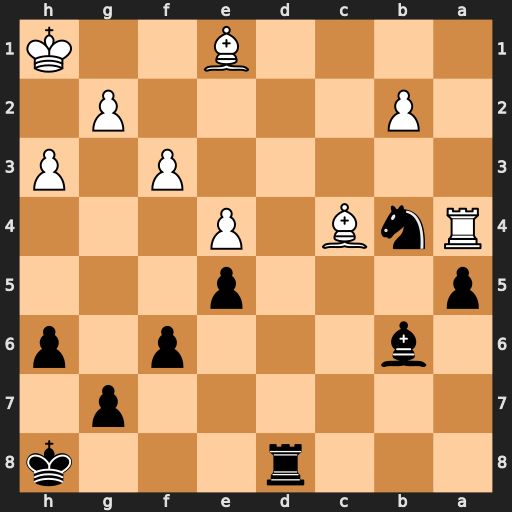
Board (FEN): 3r3k/6p1/1b3p1p/p3p3/RnB1P3/5P1P/1P4P1/4B2K
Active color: b
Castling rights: -
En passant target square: -
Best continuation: Rd1 Kh2 Rxe1